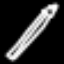
Label: pencil